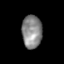
Tissue: skin
Cell type: Others
Senescence score: 0.2197
Nuclear area (px): 647
Mean DAPI intensity: 136.04